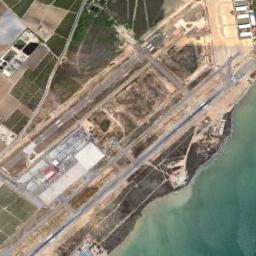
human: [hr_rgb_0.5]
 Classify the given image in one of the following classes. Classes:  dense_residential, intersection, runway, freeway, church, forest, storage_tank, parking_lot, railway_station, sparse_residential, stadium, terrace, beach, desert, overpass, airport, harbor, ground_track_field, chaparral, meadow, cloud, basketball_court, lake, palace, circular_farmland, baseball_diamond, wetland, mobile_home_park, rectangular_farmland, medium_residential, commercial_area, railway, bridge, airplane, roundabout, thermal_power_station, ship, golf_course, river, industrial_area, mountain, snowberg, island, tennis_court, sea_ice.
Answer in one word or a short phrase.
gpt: airport